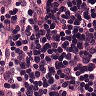
Metastatic tissue present: no